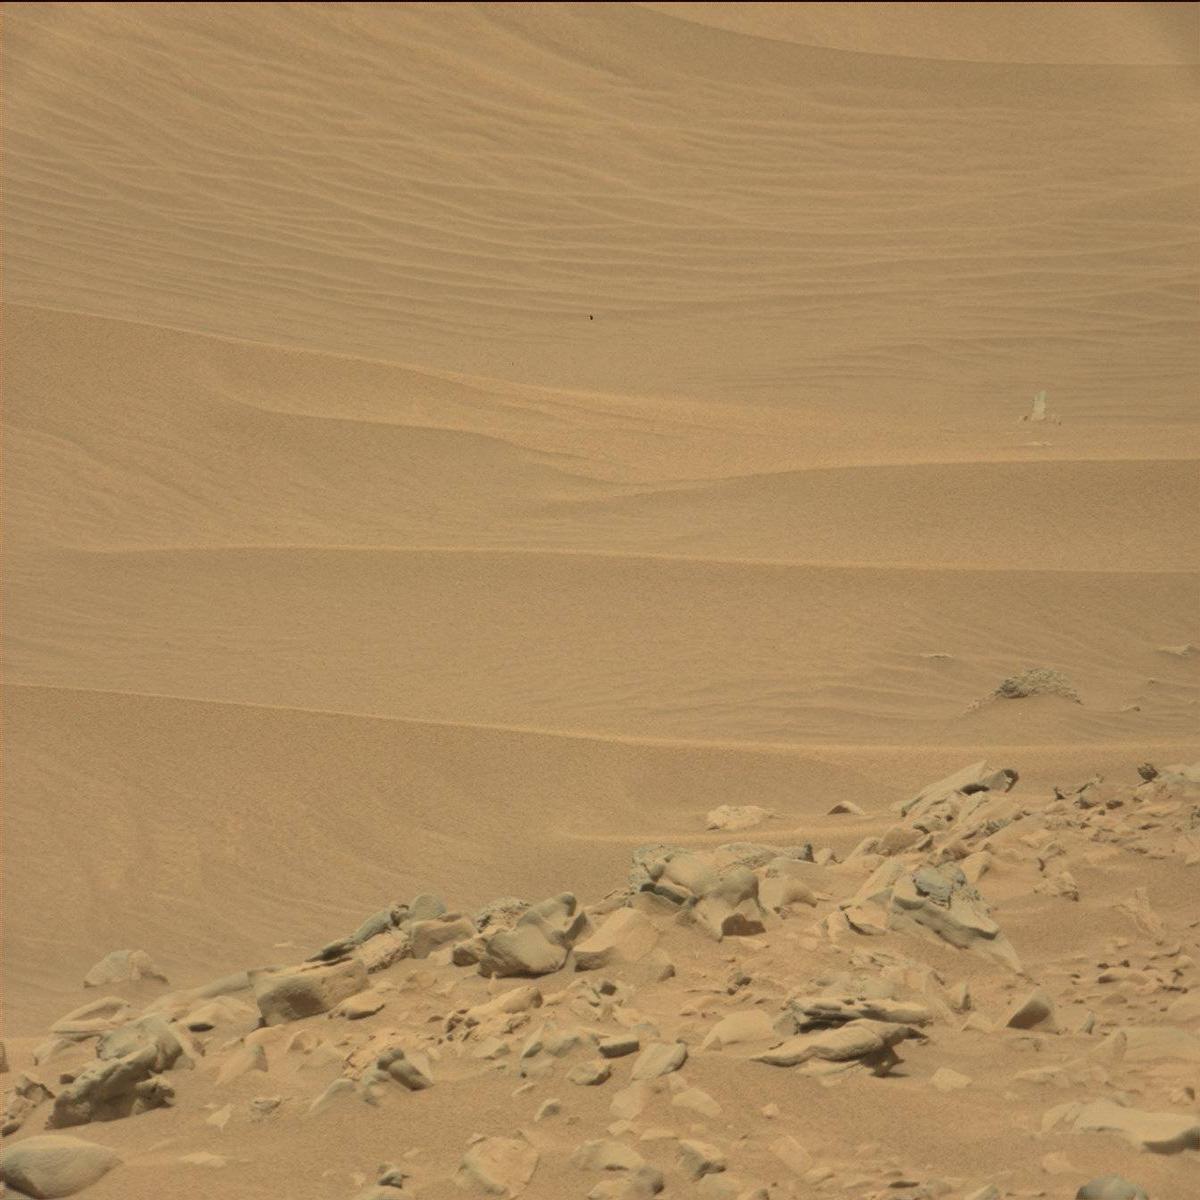
Terrain classes present: Bedrock, Sand / Soil